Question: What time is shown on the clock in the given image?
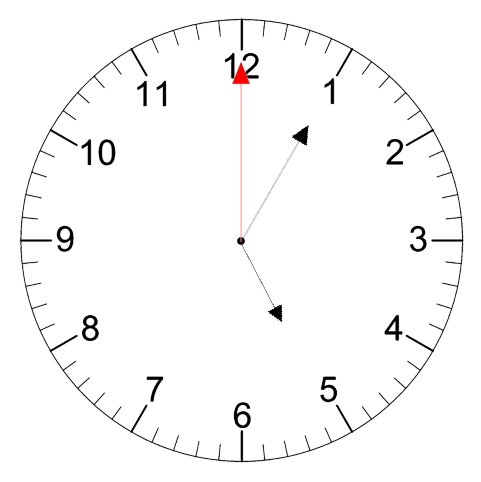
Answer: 05:05:00